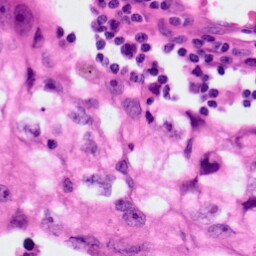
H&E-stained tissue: Lung